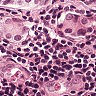
Metastatic tissue present: yes